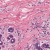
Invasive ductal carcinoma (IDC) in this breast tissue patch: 0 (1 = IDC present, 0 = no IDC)